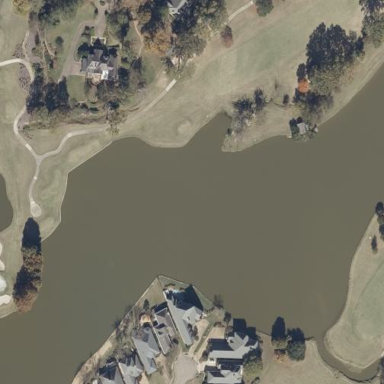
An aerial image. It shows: Water hazard on golf course.